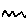
Label: zigzag